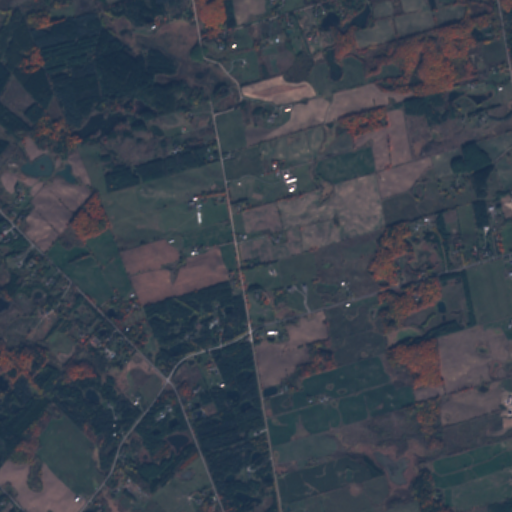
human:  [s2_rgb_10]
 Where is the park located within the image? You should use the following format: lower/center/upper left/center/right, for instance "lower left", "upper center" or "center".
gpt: The park is located in the lower center of the image.
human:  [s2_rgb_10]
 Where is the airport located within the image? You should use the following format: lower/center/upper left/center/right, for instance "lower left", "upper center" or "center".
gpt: There is no airport in the image.